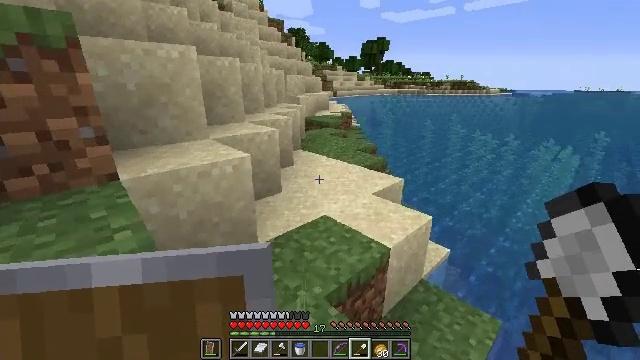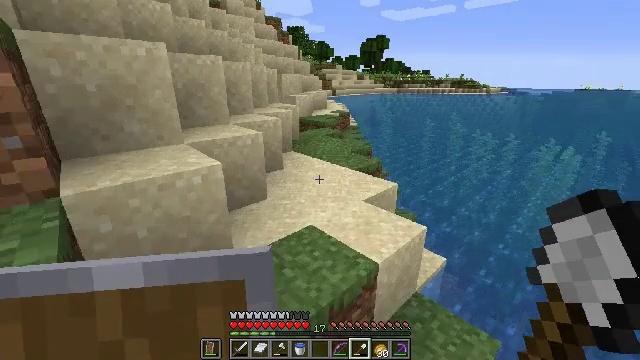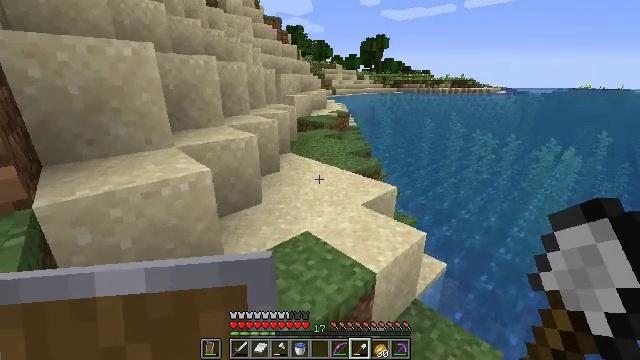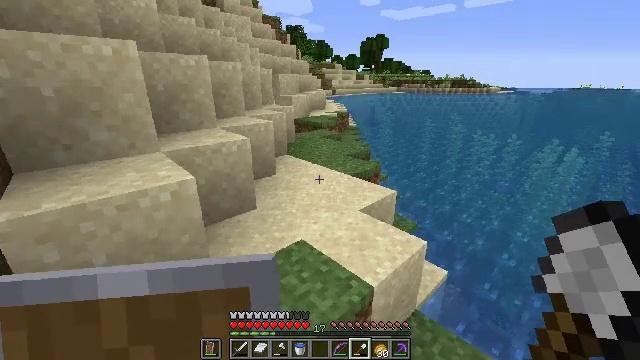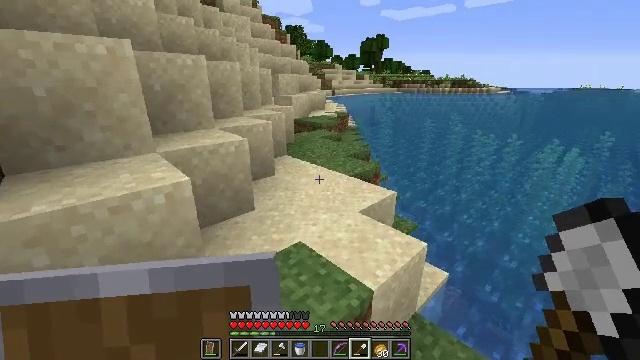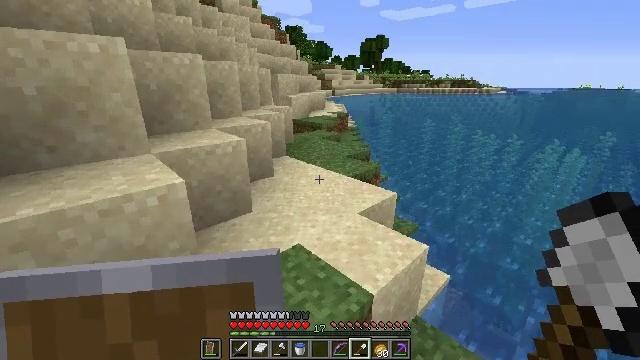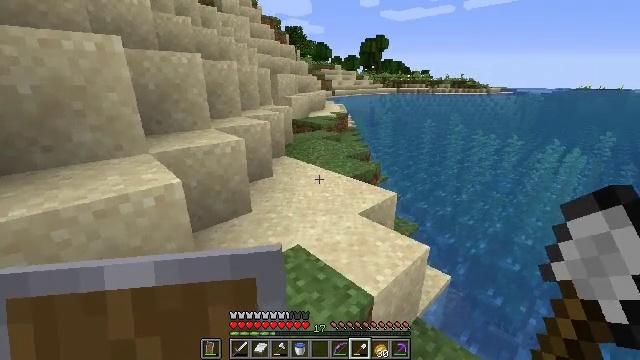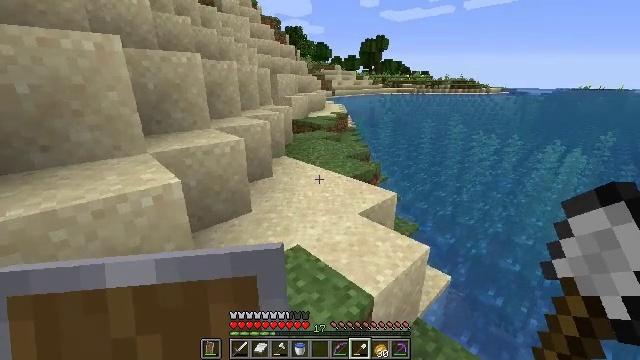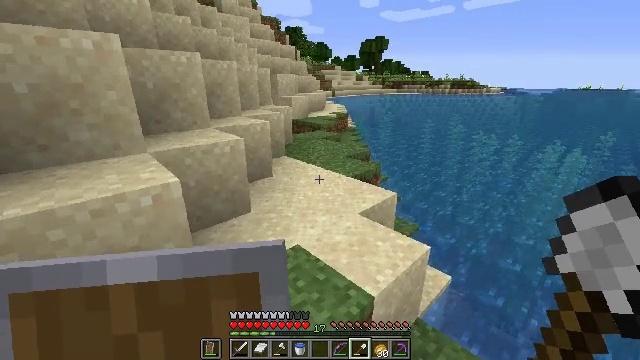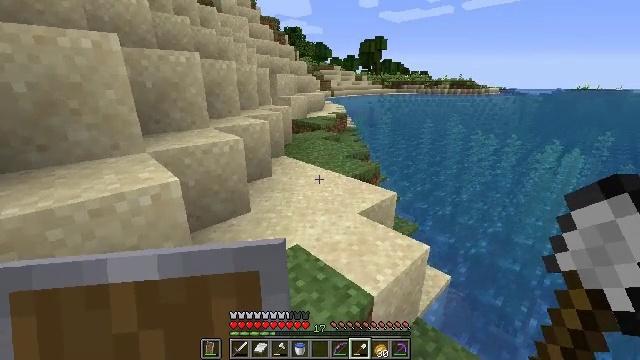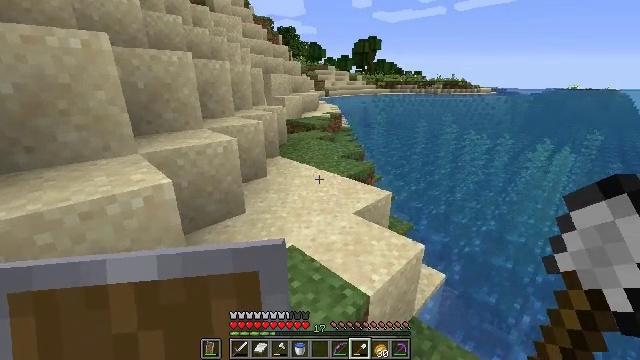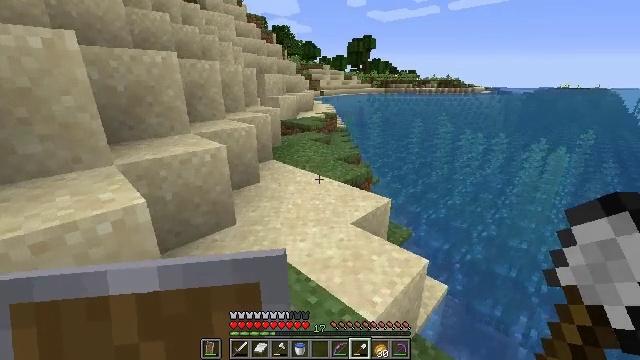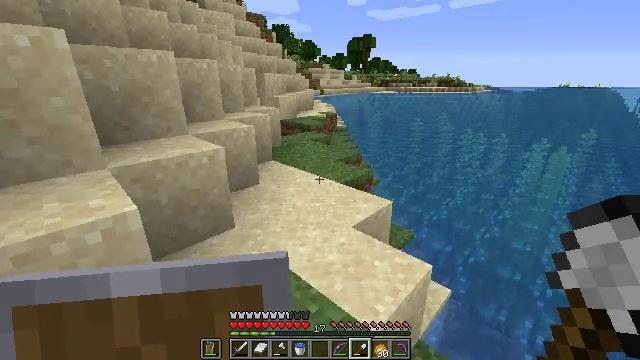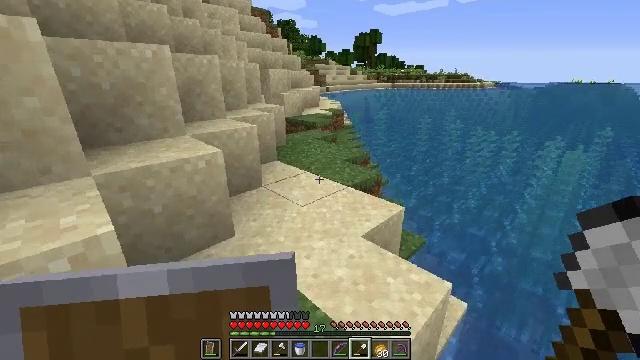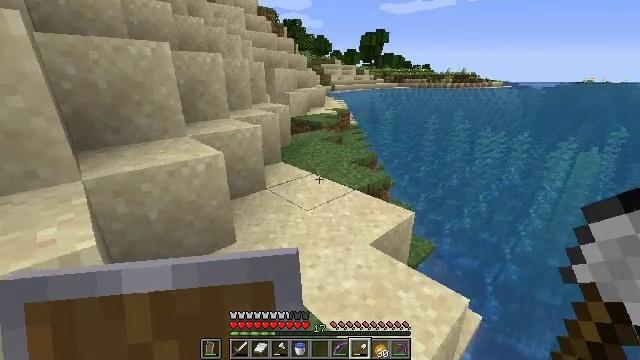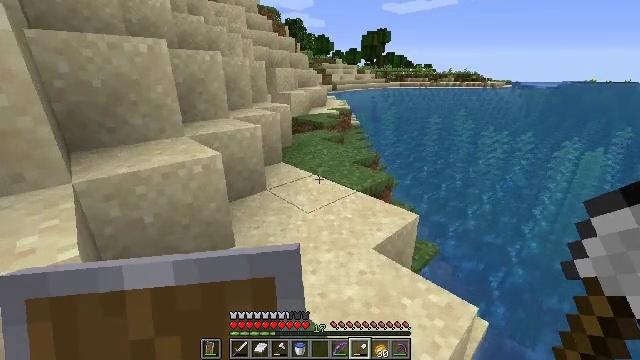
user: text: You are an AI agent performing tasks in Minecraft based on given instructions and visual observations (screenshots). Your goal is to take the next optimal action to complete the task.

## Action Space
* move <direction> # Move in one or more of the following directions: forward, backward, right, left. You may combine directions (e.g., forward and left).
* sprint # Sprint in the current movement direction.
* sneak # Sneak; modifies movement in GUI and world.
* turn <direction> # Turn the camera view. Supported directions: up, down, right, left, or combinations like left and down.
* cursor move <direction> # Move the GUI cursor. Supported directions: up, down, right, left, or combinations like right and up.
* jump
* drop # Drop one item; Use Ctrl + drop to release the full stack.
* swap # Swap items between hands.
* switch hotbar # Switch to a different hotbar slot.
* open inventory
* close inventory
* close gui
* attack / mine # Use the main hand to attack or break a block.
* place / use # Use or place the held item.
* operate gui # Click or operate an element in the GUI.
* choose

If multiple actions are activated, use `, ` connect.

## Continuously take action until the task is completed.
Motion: motion action
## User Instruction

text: Gather sand from the desert.
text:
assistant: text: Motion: move forward and move right
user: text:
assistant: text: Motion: move forward
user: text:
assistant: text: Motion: no_op
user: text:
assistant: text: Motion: no_op
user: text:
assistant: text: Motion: no_op
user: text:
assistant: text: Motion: no_op
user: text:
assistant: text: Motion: no_op
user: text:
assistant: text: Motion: no_op
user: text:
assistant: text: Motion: no_op
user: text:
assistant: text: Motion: move forward, turn right
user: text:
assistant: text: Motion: move forward, turn right
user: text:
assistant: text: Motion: move forward
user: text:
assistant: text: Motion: move forward, turn left
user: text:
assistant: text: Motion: move forward, turn left
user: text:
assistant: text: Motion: move forward
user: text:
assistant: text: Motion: move forward
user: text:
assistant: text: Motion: move forward
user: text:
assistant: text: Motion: move forward
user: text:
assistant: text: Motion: move forward
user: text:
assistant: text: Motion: move forward
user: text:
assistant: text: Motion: move forward
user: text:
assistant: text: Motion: move forward
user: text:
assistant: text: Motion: move forward
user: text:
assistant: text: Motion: move forward
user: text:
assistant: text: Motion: move forward
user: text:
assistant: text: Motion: move forward
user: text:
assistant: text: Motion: move forward
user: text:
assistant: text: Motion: move forward
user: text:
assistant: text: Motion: move forward
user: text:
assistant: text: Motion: move forward and move right